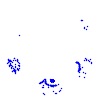
Particle: kaon